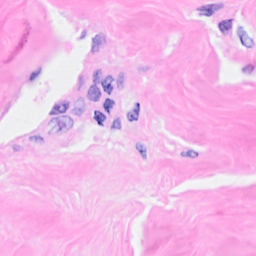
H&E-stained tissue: Breast